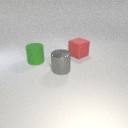
large green rubber cylinder behind large gray metal cylinder